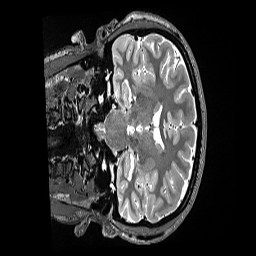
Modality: T2w
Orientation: coronal
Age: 24
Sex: female
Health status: ill
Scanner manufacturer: siemens
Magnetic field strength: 3 T
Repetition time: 3.2 s
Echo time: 0.564 s